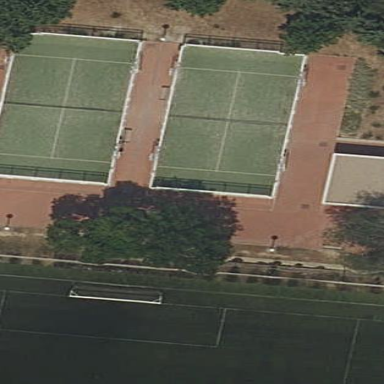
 located on pitch designated for leisure land."